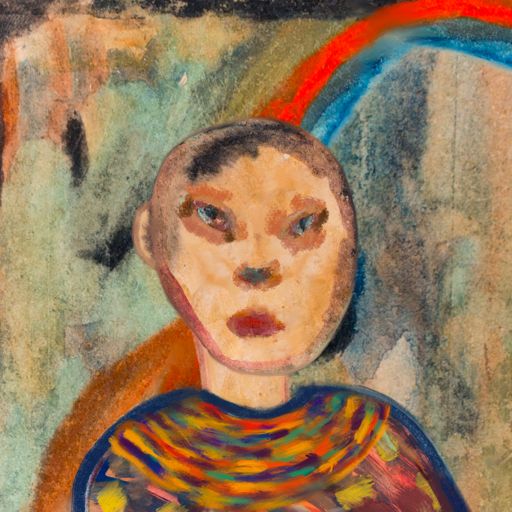
Background: Childish, Head And Neck Front: Childish, Face Front: Boggyland, Bust: Mother_And_Son_Mother, Hair Front: Blank, Head Accessory: Blank, Second Necklace: An_Impression_2, Necklace: Blank, Baby: Blank